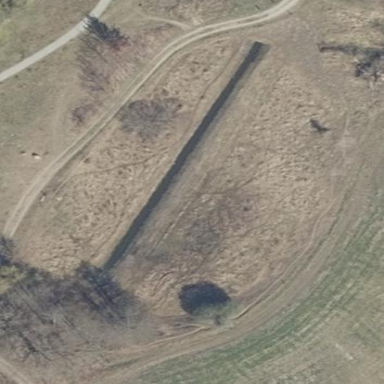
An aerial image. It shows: Fence is in the image.